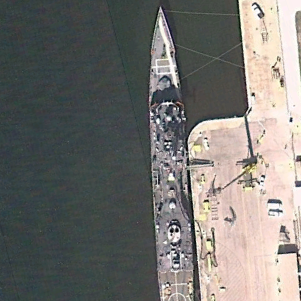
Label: Ticonderoga-class_cruiser